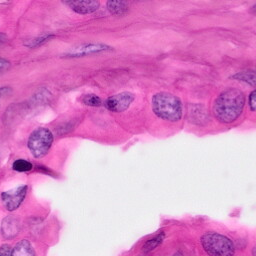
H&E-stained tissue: Pancreatic